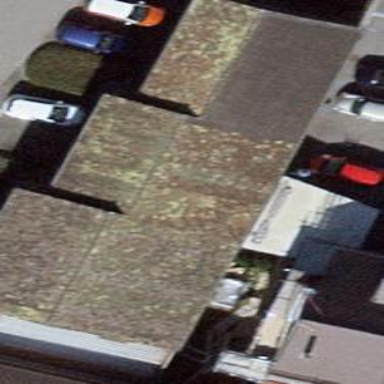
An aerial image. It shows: Commercial building with gabled roof.